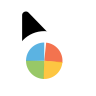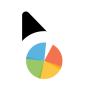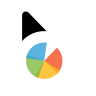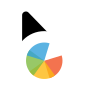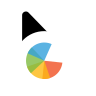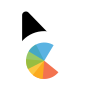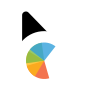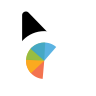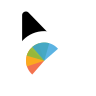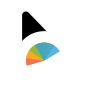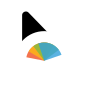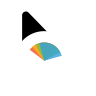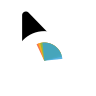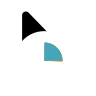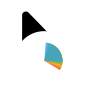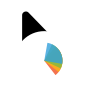
Cursor type: progress
OS/theme: linux-bibata
Variant: black